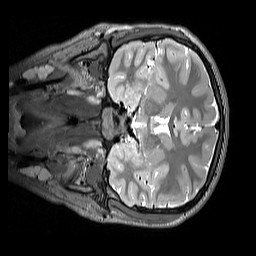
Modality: T2w
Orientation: coronal
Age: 13
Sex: male
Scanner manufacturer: siemens
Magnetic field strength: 3 T
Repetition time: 3.2 s
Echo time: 0.408 s